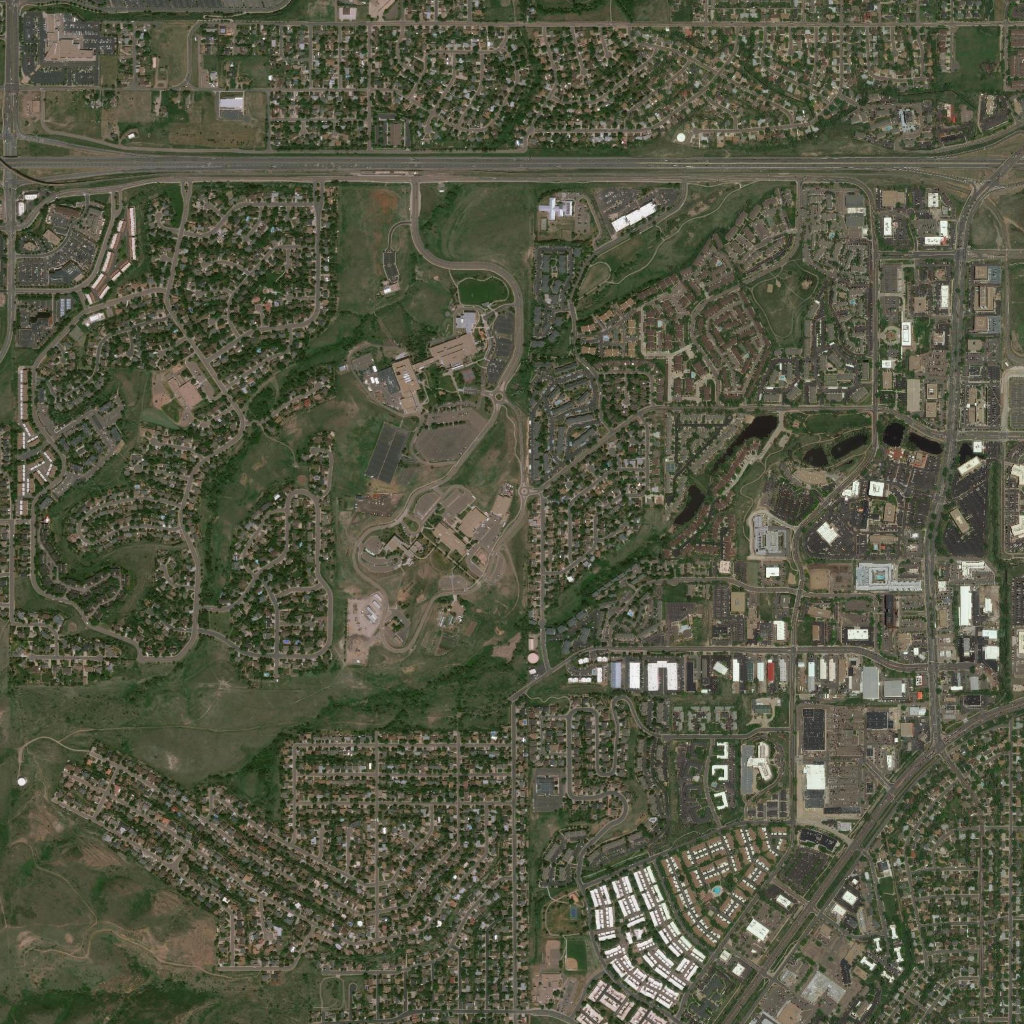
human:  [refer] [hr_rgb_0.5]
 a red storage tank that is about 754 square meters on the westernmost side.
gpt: <box>[[6, 60, 7, 61, 0]]</box>